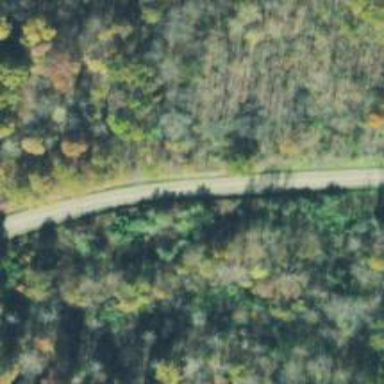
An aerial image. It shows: Tertiary road.